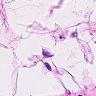
Metastatic tissue present: no